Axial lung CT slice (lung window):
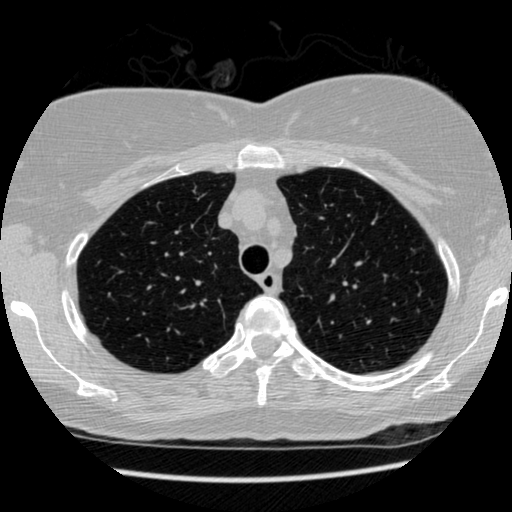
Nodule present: no